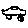
Label: car